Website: home-depot
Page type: cart
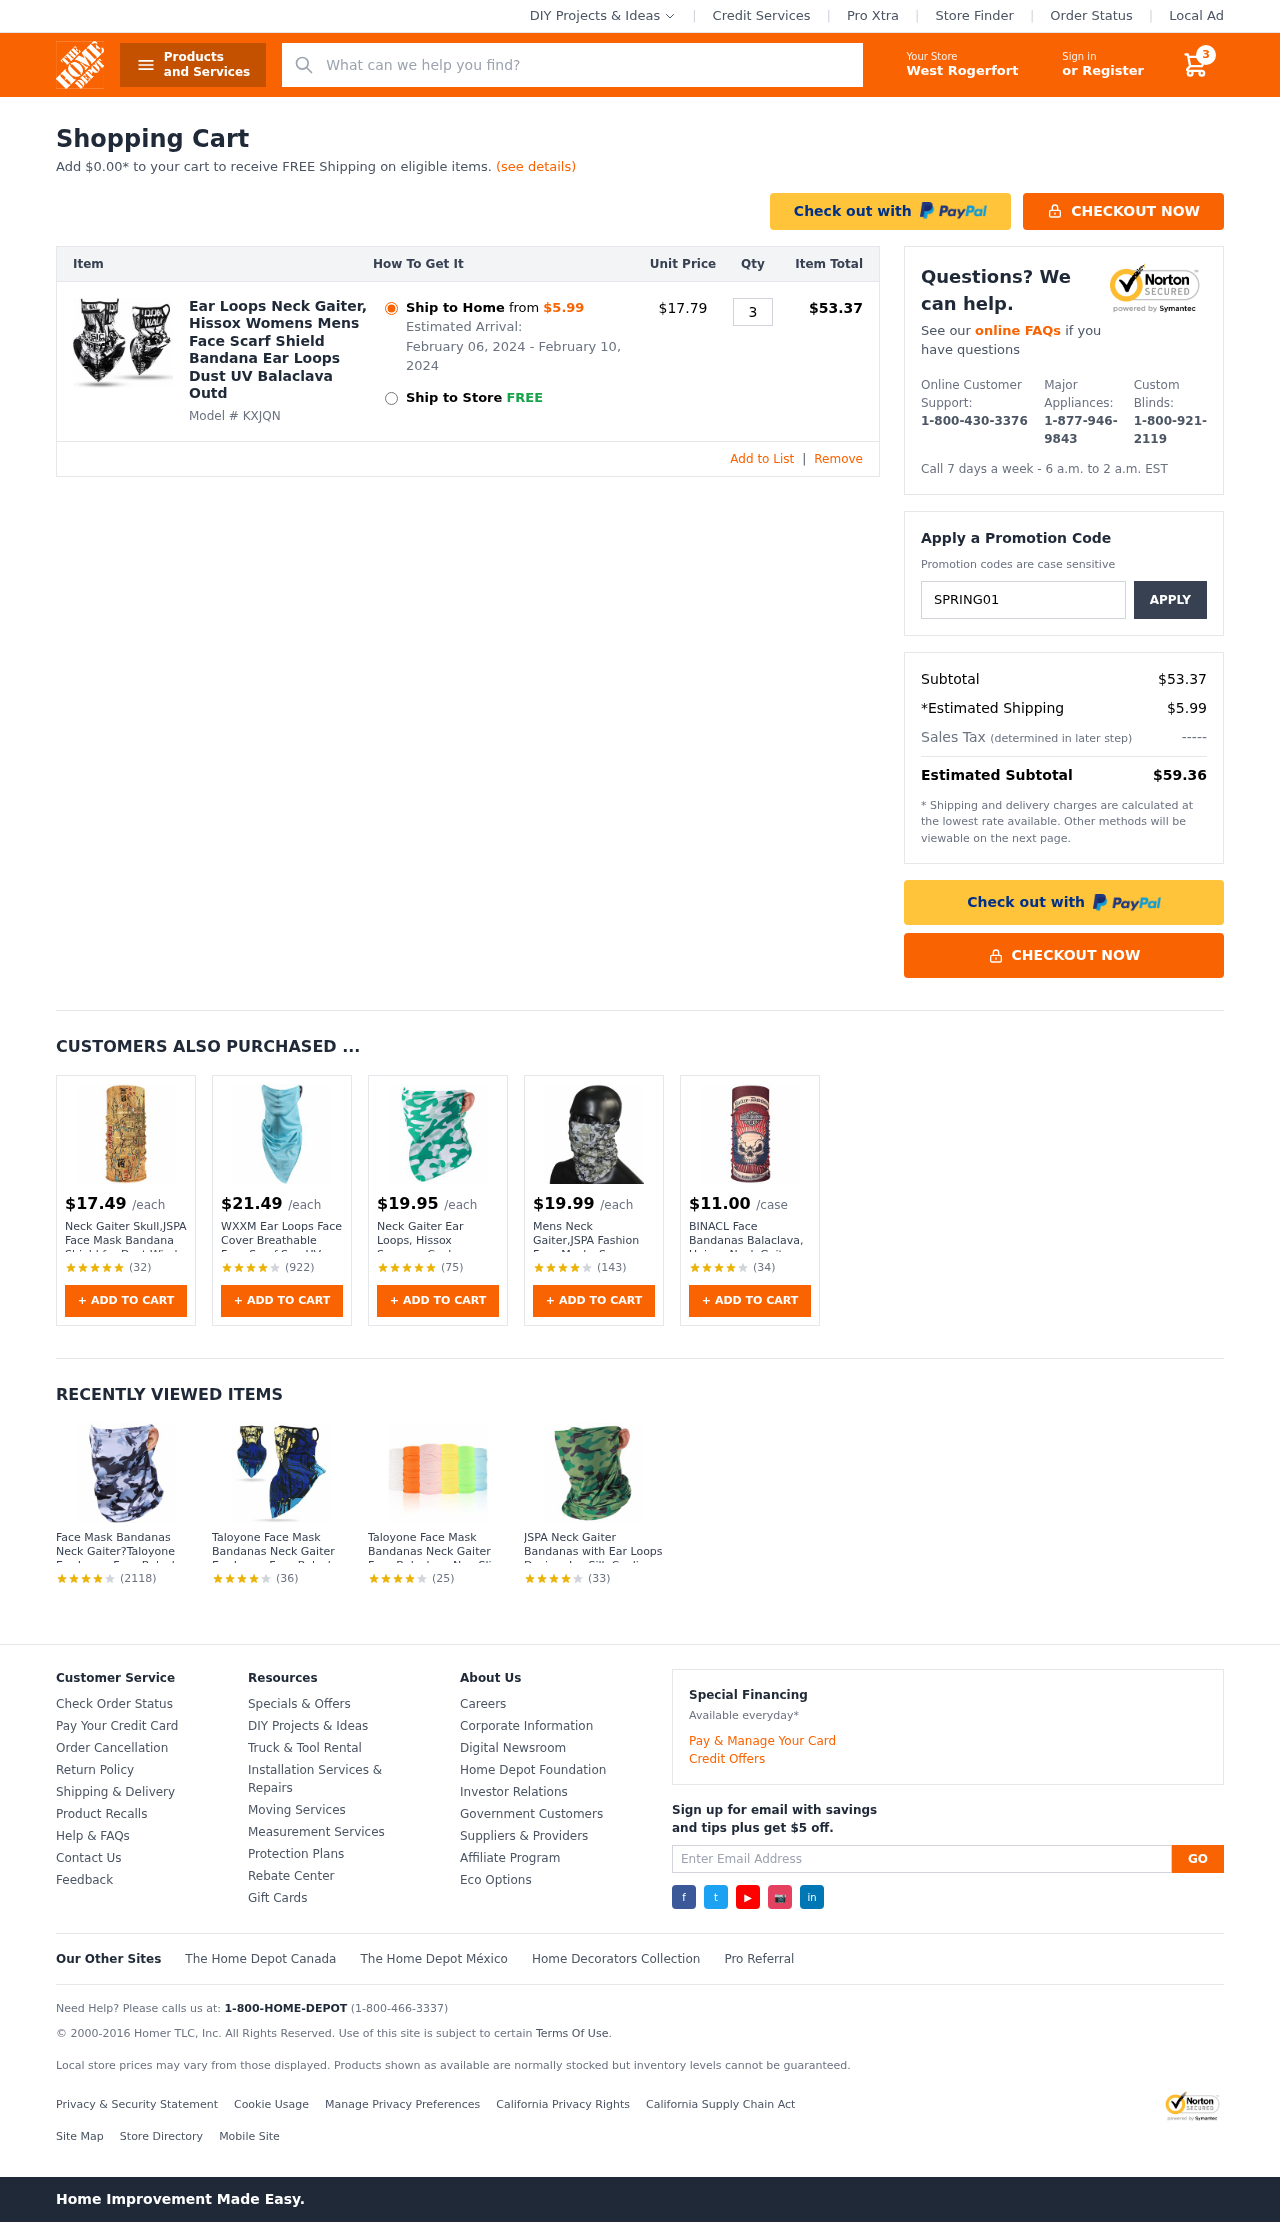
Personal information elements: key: PII_CITY
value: West Rogerfort
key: PII_PROMO_CODE
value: SPRING01
Product elements: key: PRODUCT1_NAME
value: Ear Loops Neck Gaiter, Hissox Womens Mens Face Scarf Shield Bandana Ear Loops Dust UV Balaclava Outd
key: PRODUCT1_PRICE
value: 17.79
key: PRODUCT1_QUANTITY
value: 3
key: PRODUCT2_PRICE
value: $17.49
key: PRODUCT2_NAME
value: Neck Gaiter Skull,JSPA Face Mask Bandana Shield for Dust Wind UV Sun Protection Tube Headband Skelet
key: PRODUCT2_NUM_RATINGS
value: (32)
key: PRODUCT3_PRICE
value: $21.49
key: PRODUCT3_NAME
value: WXXM Ear Loops Face Cover Breathable Face Scarf Sun UV Protection Neck Gaiter 1 Piece Blue
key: PRODUCT3_NUM_RATINGS
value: (922)
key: PRODUCT4_PRICE
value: $19.95
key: PRODUCT4_NAME
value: Neck Gaiter Ear Loops, Hissox Summer Cool Breathable Lightweight Balaclava Bandana Headwear Face Cov
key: PRODUCT4_NUM_RATINGS
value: (75)
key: PRODUCT5_PRICE
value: $19.99
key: PRODUCT5_NAME
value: Mens Neck Gaiter,JSPA Fashion Face Masks Summer Headwear Cooling Face Mouth Cover Headband Neck Gait
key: PRODUCT5_NUM_RATINGS
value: (143)
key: PRODUCT6_PRICE
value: $11.00
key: PRODUCT6_NAME
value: BINACL Face Bandanas Balaclava, Unisex Neck Gaiter Scarf Novelty Stretchable Wind Sun UV Protection
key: PRODUCT6_NUM_RATINGS
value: (34)
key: PRODUCT7_NAME
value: Face Mask Bandanas Neck Gaiter?Taloyone Ear Loops Face Balaclava Non Slip Light Cool Breathable Band
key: PRODUCT7_NUM_RATINGS
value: (2118)
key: PRODUCT8_NAME
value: Taloyone Face Mask Bandanas Neck Gaiter Ear Loops Face Balaclava Non Slip Light Cool Breathable Band
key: PRODUCT8_NUM_RATINGS
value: (36)
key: PRODUCT9_NAME
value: Taloyone Face Mask Bandanas Neck Gaiter Face Balaclava Non Slip Light Cool Breathable for Sun Wind D
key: PRODUCT9_NUM_RATINGS
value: (25)
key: PRODUCT10_NAME
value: JSPA Neck Gaiter Bandanas with Ear Loops Design, Ice Silk Cooling Sports Scarf Balaclava for Dust Ou
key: PRODUCT10_NUM_RATINGS
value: (33)
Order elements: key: ORDER_NUM_ITEMS
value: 3
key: AMOUNT_TO_FREE_SHIPPING
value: $0.00
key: ORDER_SHIPPING_DATE
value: February 06, 2024
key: ORDER_DELIVERY_DATE
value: February 10, 2024
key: ORDER_ITEM_TOTAL
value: $53.37
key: ORDER_SUBTOTAL
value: $53.37
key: ORDER_SHIPPING_COST
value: $5.99
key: ORDER_TOTAL
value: $59.36
Search elements: key: HEADER_SEARCH
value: What can we help you find?